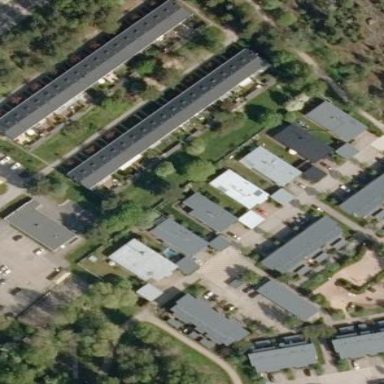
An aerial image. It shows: Terrace building.